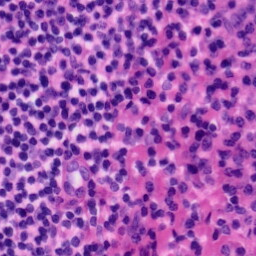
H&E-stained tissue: Tonsil